Question: Looking at my attached image, I am trying to get the darker rectangle shape, containing an image (with red border), to be aligned at the bottom center of the lighter grey square.

I have tried setting the dark rectangle to 'position:absolute' with a '0px bottom' but then I lost my center alignment using 'margin:0 auto'. I've also tried just using a 'vertical-align:bottom' but still won't play ball!!!
What is the CORRECT way of doing this? One thing to bare in mind is that where I have used the sizes 170 x 105, these are actually unknown as they are dynamically produced elements, size is variable.
This is my code so far:
'''
.item_preview { width:220px; height:200px; text-align:center; position:relative; background:#EEE; }
.item_preview_img_wrap { width:170px; height:105px; margin:0 auto; background:#CCC; vertical-align:bottom; }
.item_preview_img_wrap img { margin:0 auto; border:solid 5px #FF0000; }
<div class="gallery_item">
<div class="item_preview">
<div class="item_preview_img_wrap">
<img src="asf.jpg">
</div>
</div>
<div class="item_options">
options
</div>
<div class="item_info_header">
<div class="date">Date</div>
<div class="item">ID</div>
<div class="clear"></div>
</div>
<div class="item_info_main">
<p class="caption">Caption here</p>
<p class="subject"><strong>People:<strong> People here</p>
</div>
</div>
'''
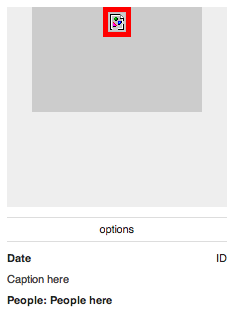
Answer: If you want to display image at bottom of light grey box then use CSS below:
'''
.item_preview { width:220px; height:200px; text-align:center; position:relative; background:#EEE; }
.item_preview_img_wrap { width:170px; height:105px; margin:0 auto; background:#CCC; }
.item_preview_img_wrap img { border:solid 5px #FF0000; position: absolute; left: 50%; bottom: 0px margin-left: -halfofimagewidth }
'''
If you want to display image at bottom of dak grey box at center then use CSS below:
'''
.item_preview { width:220px; height:200px; text-align:center; background:#EEE; }
.item_preview_img_wrap { width:170px; height:105px; margin:0 auto; background:#CCC; position: relative; }
.item_preview_img_wrap img { border:solid 5px #FF0000; position: absolute; left: 50%; bottom: 0px margin-left: -halfofimagewidth }
'''
Let me know if you still find any issue